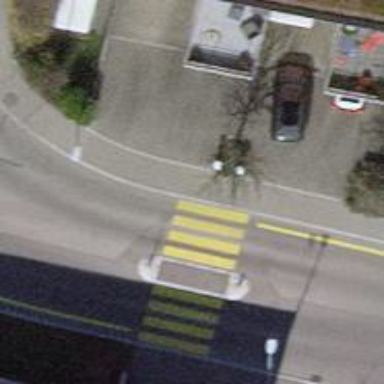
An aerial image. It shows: Marked footway crossing with zebra markings.